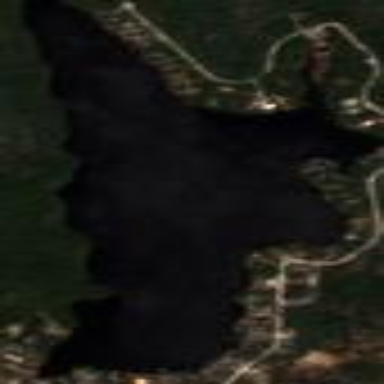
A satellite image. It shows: Serene lake.